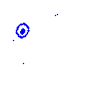
Particle: electron